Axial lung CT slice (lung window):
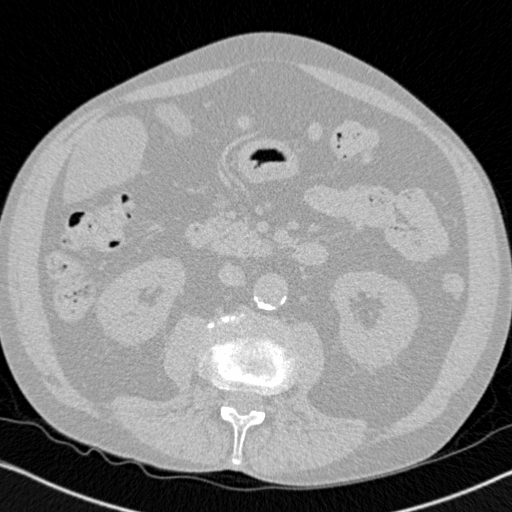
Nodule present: no